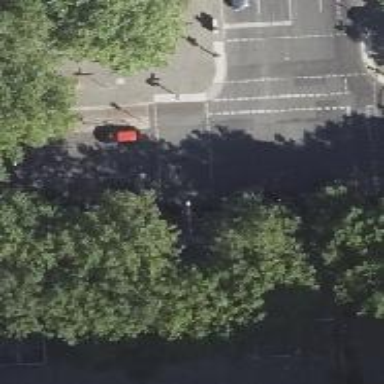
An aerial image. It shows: Road crossing with traffic signals.